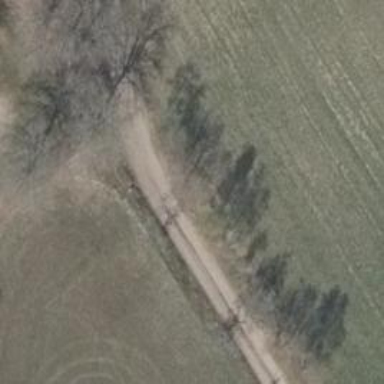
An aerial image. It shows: Row of deciduous broadleaved trees.